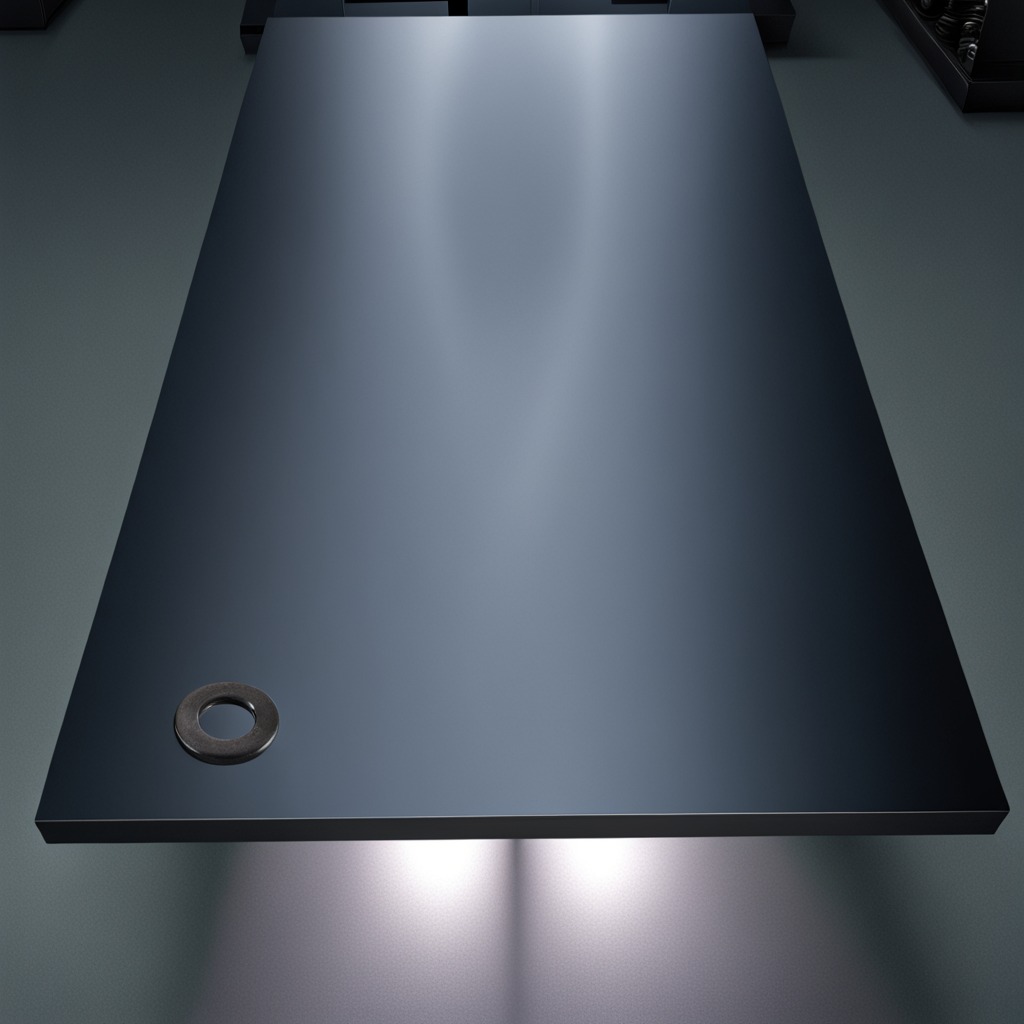
A flat metal washer lying on a clean empty table in the evening.